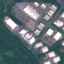
Label: Industrial